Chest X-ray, AP view. Patient: 48 years old, sex M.
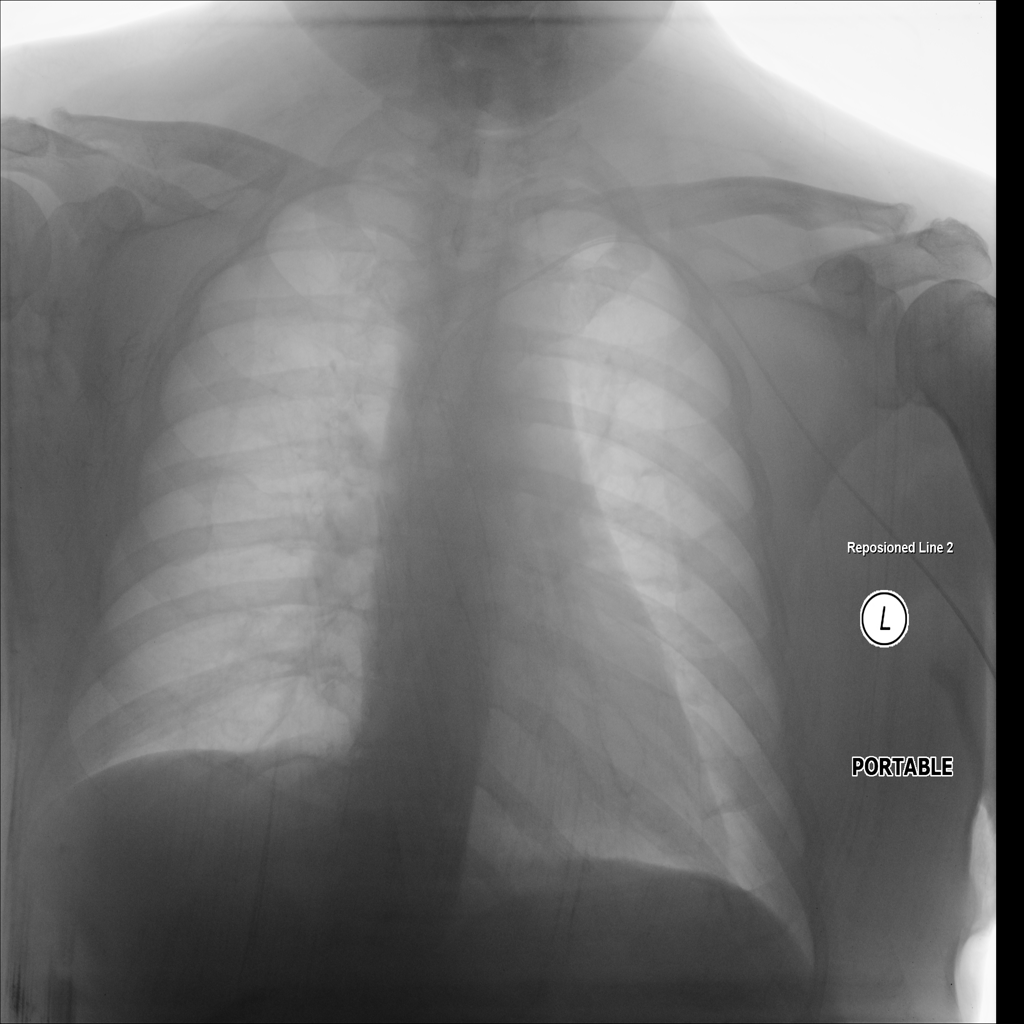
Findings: No Finding